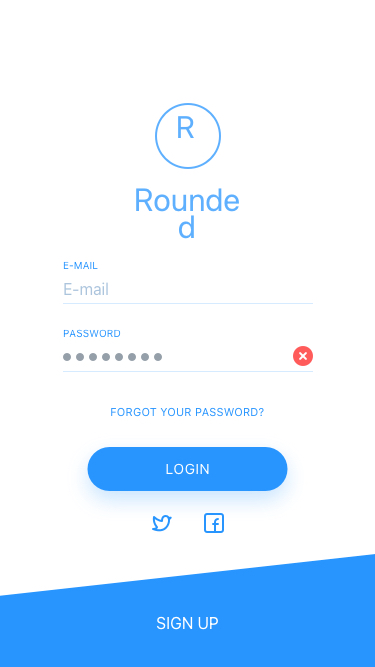
Text in this UI design:
sign up
Forgot your password?